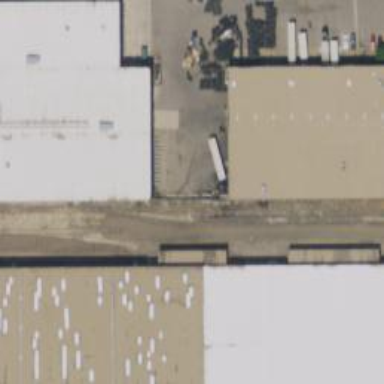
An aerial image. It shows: Rail spur service.